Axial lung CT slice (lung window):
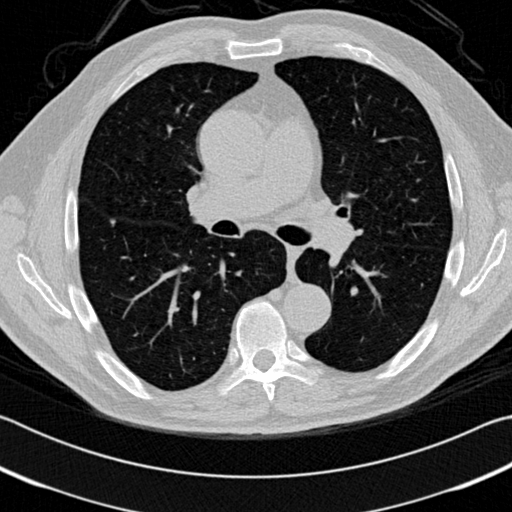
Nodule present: yes
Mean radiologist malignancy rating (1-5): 1